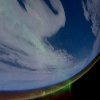
Label: cloud